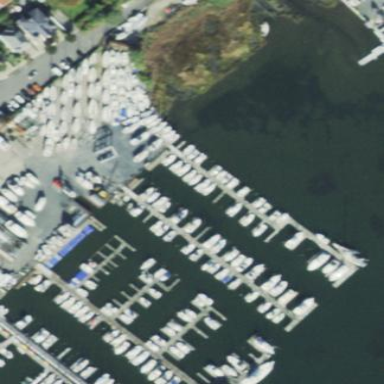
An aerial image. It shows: Marina area for leisure land.